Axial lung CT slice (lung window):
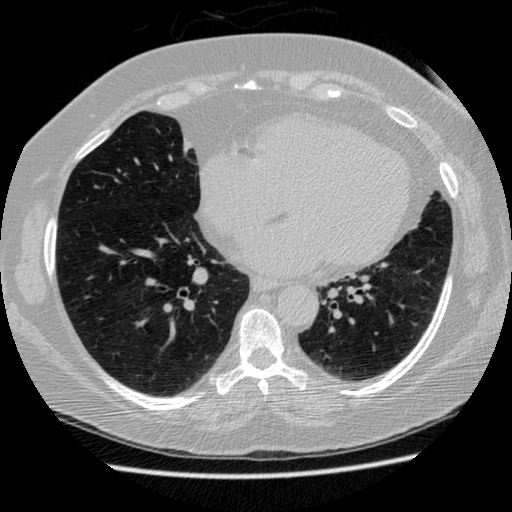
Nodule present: no